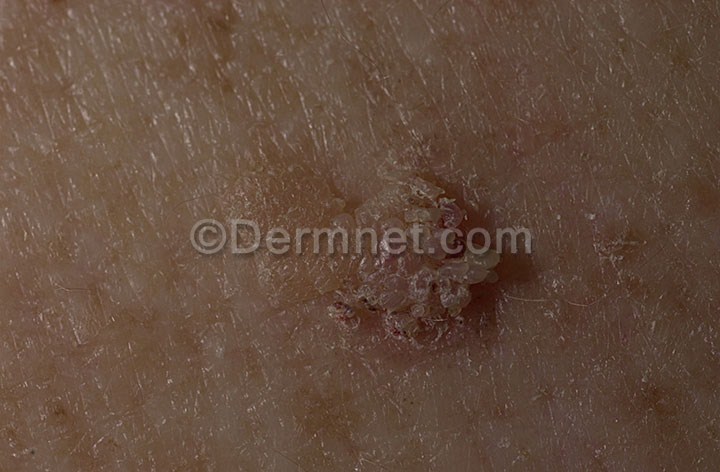
Disease: Seborrheic Keratoses and other Benign Tumors